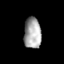
Tissue: skin
Cell type: Epithelial cells
Senescence score: 0.2851
Nuclear area (px): 521
Mean DAPI intensity: 166.309